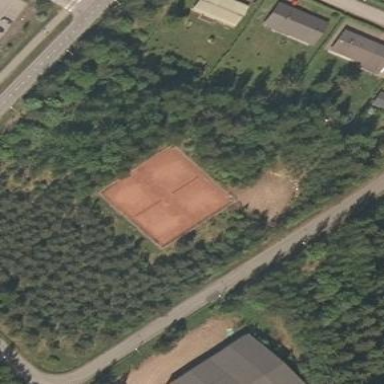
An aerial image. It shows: Paved tennis court.